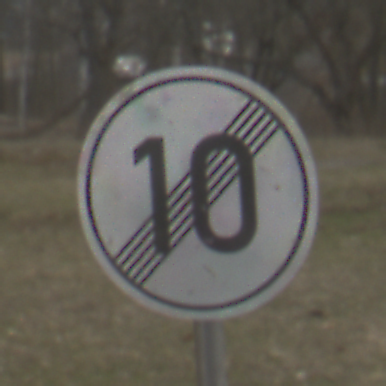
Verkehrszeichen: EndeGeschwindigkeit10
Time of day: MorningAfternoon
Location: Outdoor (Nature)
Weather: PartlyCloudy
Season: Autumn
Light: Natural